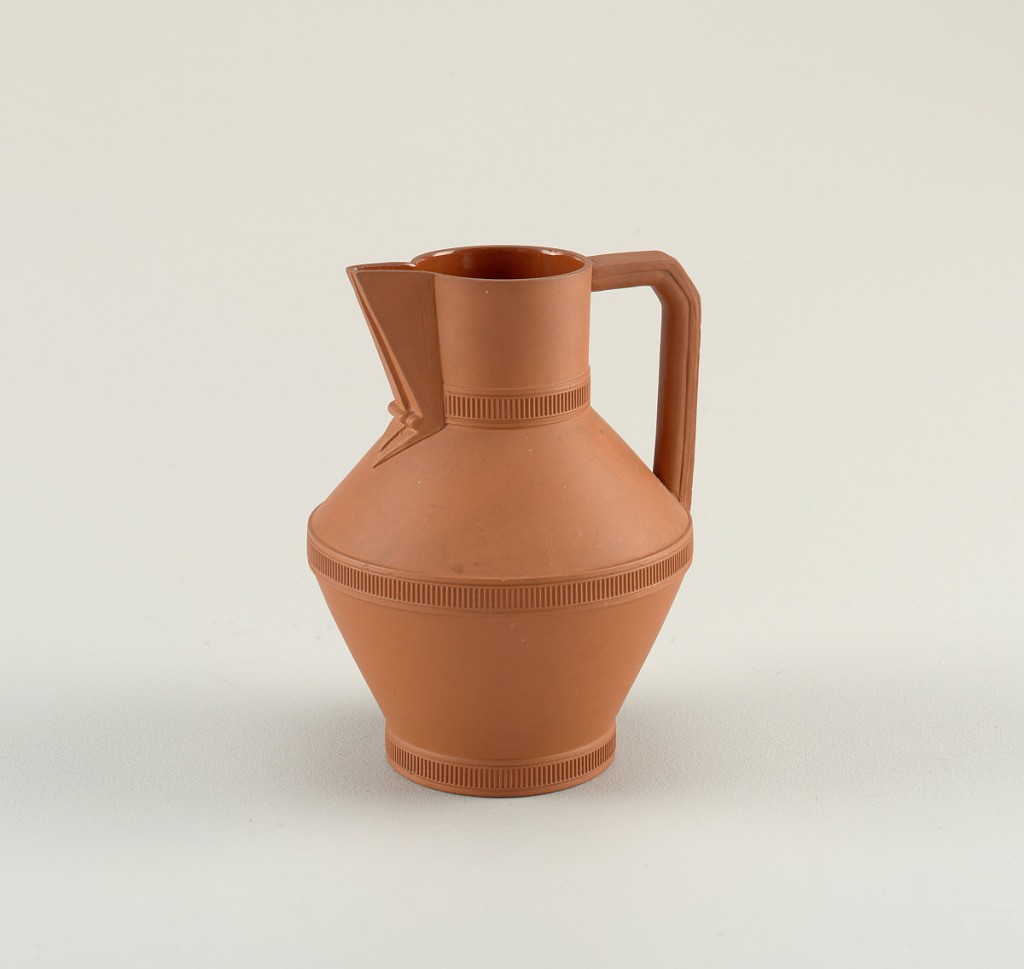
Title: Jug
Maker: Christopher Dresser, Scottish, 1834–1904
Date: ca. 1872
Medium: Terracotta
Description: Angular pitcher form with three horizontal bands at the base, center--the jug's widest part--and the top third; angular handle.